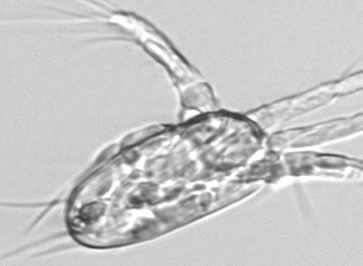
Label: Copepod_nauplii